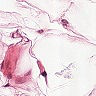
Metastatic tissue present: no